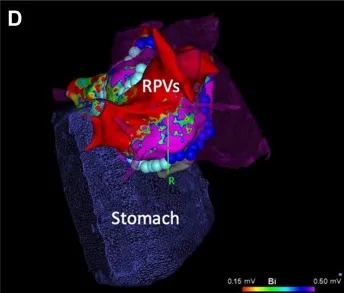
Three-dimensional anatomical reconstruction integrating chest CT and 3-dimensional electroanatomical map (CARTO; Biosense Webster) demonstrating the proximity of the herniated stomach (shadowed dark blue) to the applications of focal point-by-point pulsed field ablation (light blue balls) on the posterior wall:. Right lateral views. LPVs = left pulmonary veins; RPVs = right pulmonary veins.
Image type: radiology (ct)